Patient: sex F, age 73
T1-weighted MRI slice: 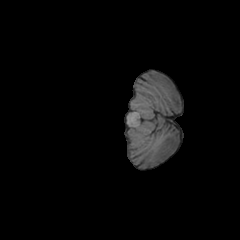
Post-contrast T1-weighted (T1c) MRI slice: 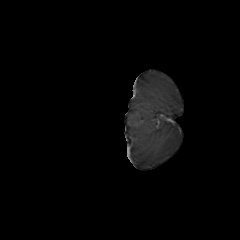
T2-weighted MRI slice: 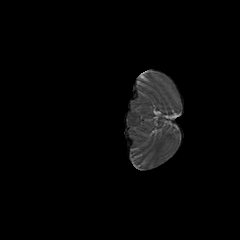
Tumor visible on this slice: no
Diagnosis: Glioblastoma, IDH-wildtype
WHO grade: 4